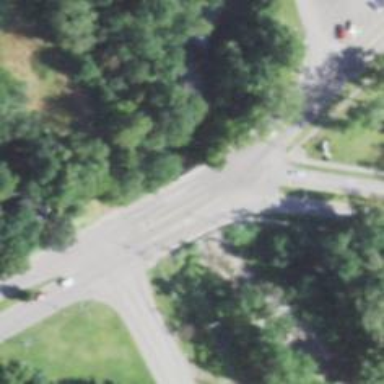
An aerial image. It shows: Asphalt road with primary designation. There is sidewalk on the left side.